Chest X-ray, AP view. Patient: 73 years old, sex M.
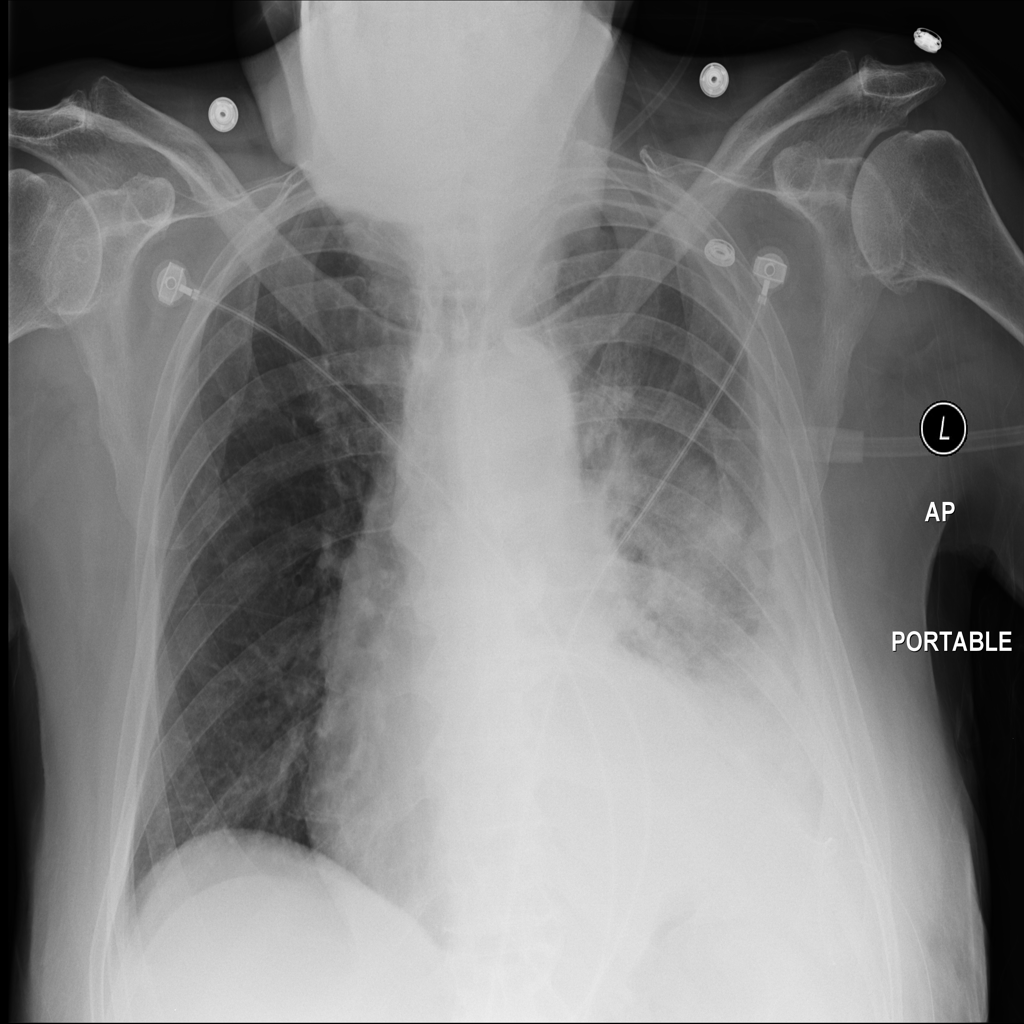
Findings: Consolidation